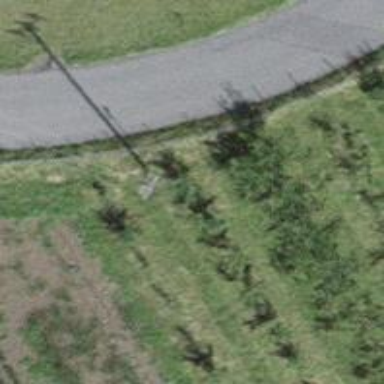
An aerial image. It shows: Minor power line.